Question: Consider the following structure:
'''
<ul>
<li><a href="">Home</a><img src="menu_hover_line.jpg" class="whiteBarHover" /></li>
<li><a href="">Contacts</a><img src="menu_hover_line.jpg" class="whiteBarHover" /></li>
</ul>
'''
Here a is "a" block element (display:block;) and it is a menu element, with certain height and paddings from right and left:
'''
li
{
display:inline-block;
float:left;
position:relative;
}
a
{
text-decoration:none;
font-family:Arial, Helvetica, sans-serif;
font-size:14px;
color:#131313;
display:block;
line-height:51px;
padding:0px 29px;
}
a:hover
{
background-color:#000;
border:0 none;
color:#FFF;
}
.whiteBarHover
{
width:40px;
height:3px;
position:absolute;
top:2px;
visibility:hidden;
}
div#menu li:hover img.whiteBarHover
{
visibility:visible;
}
'''
The point of the "img" and related css code in each "li" is to have the image shown below
menu_hover_line.jpg =>

on hover event in top center of each menu item. All is done. but the image is not in the center in horizontal direction. How I can center it?
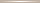
Answer: If it's a p'osition absolute' then you have to define 'left:50%' & 'margin-left:-20px;' half the width of the image. like this:
'''
.whiteBarHover
{
width:40px;
height:3px;
position:absolute;
top:2px;
left:50%;
margin-left:-20px;
visibility:hidden;
}
'''
Check this <URL>